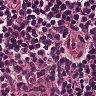
Metastatic tissue present: no